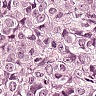
Metastatic tissue present: yes